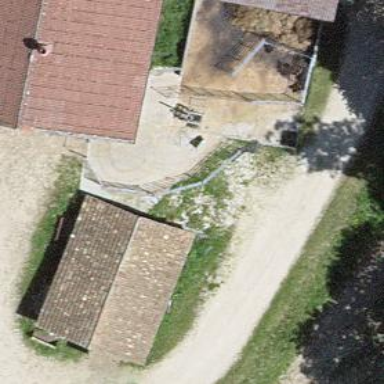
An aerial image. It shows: Farm building.